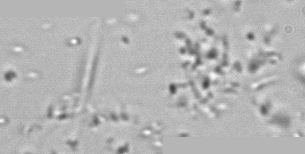
Label: Phaeocystis_debris